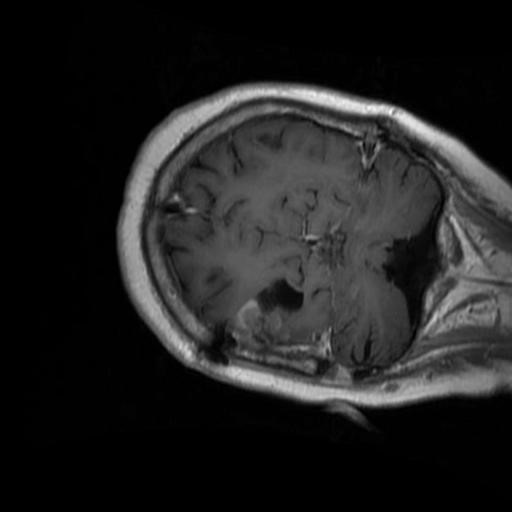
Label: brain_glioma